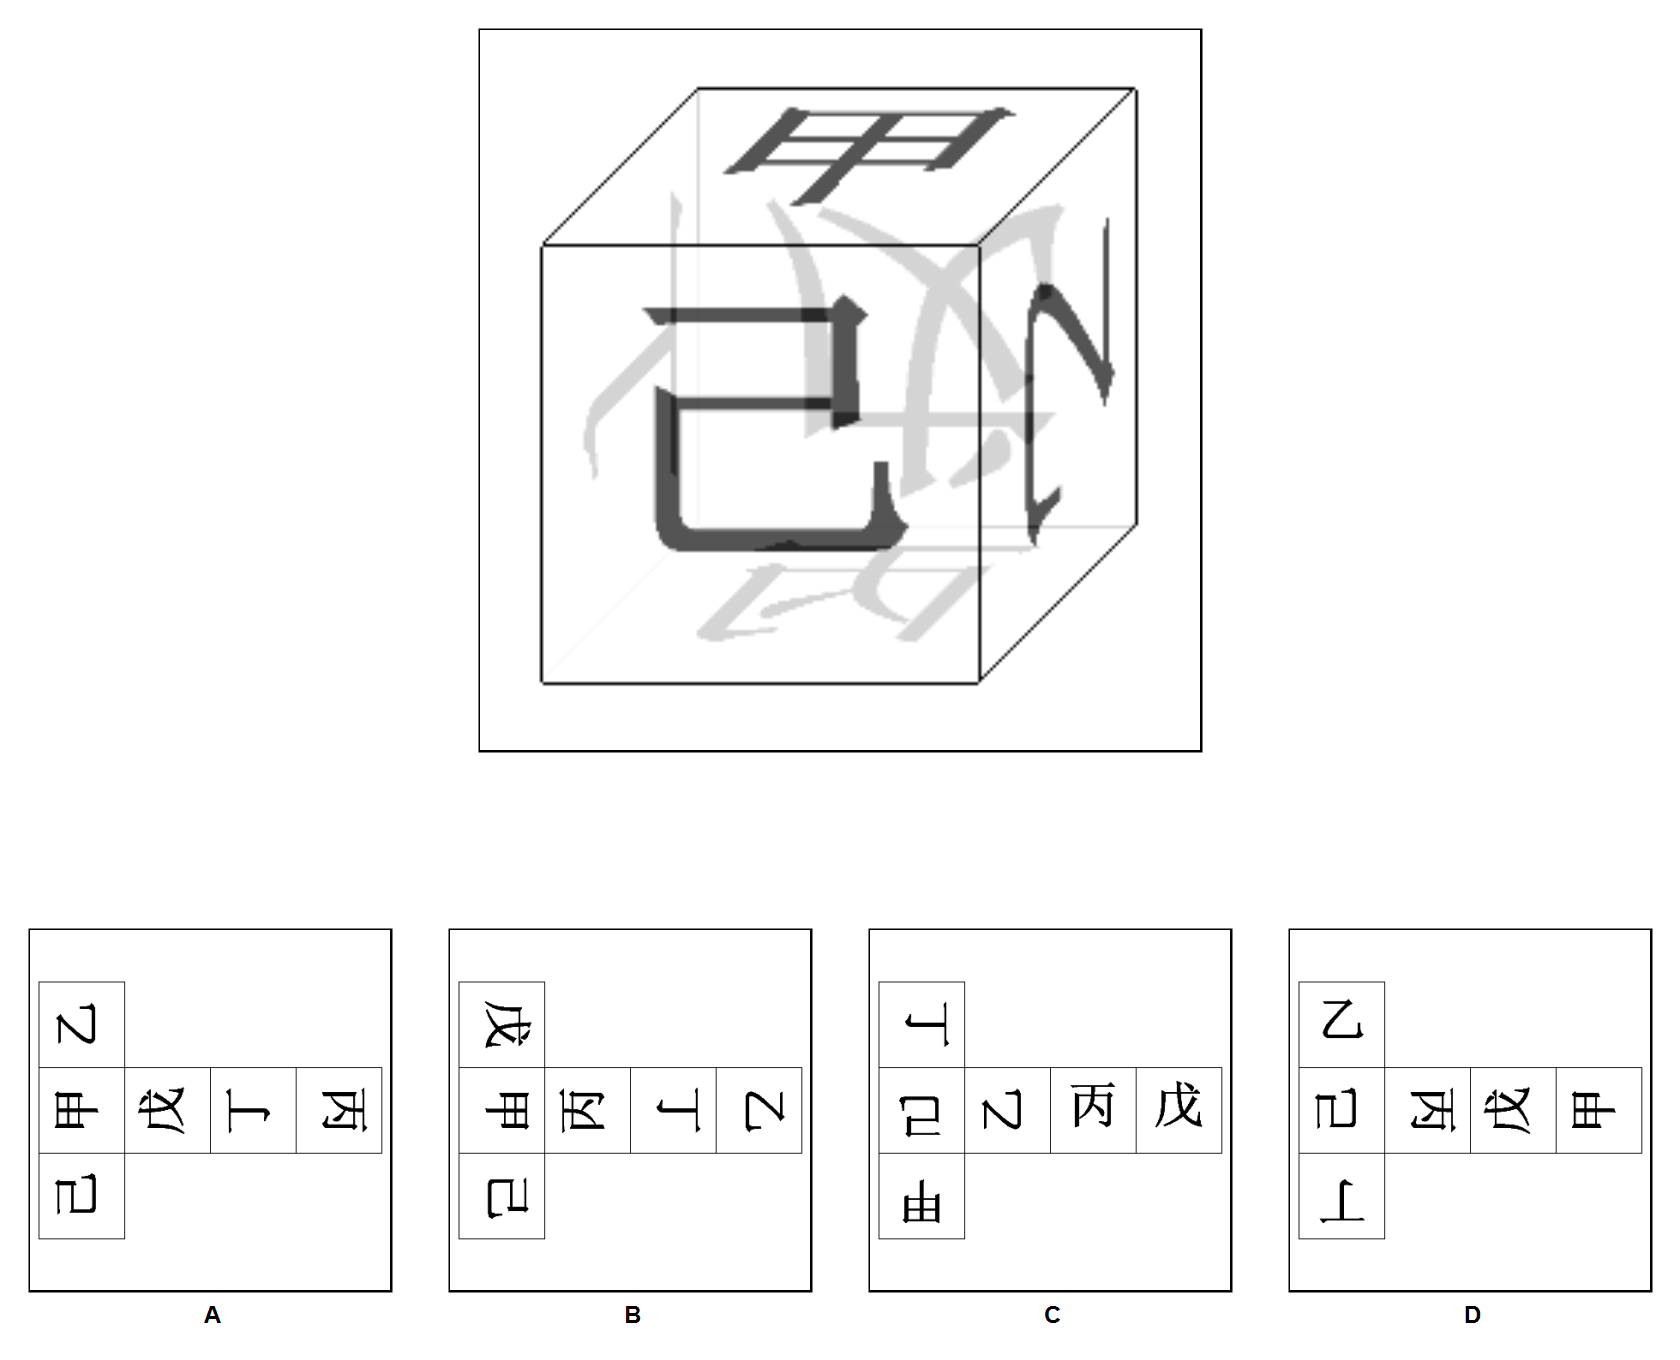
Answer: D